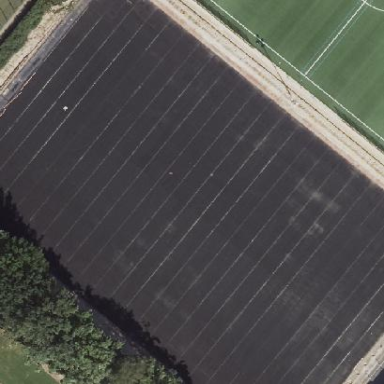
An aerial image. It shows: Soccer pitch designated for leisure and sports activities.